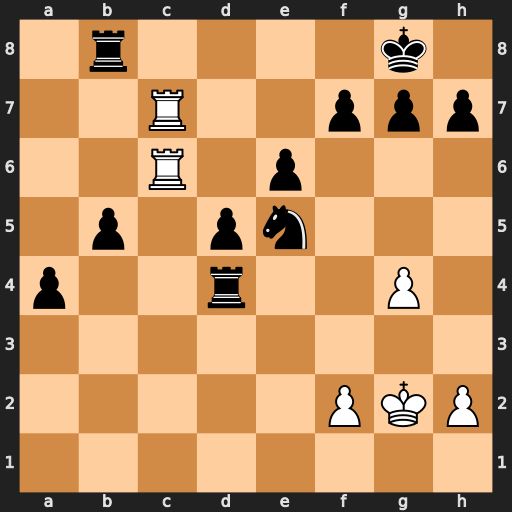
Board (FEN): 1r4k1/2R2ppp/2R1p3/1p1pn3/p2r2P1/8/5PKP/8
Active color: w
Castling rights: -
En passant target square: -
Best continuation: Rc8+ Rxc8 Rxc8#